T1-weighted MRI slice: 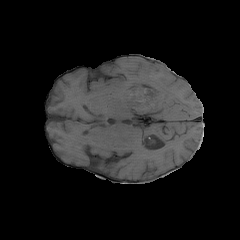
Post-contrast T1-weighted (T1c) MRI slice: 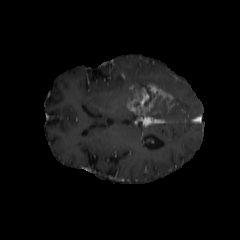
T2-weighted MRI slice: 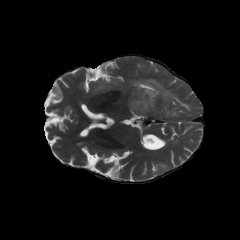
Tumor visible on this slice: yes